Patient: sex M, age 78
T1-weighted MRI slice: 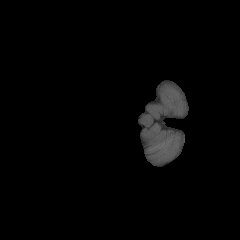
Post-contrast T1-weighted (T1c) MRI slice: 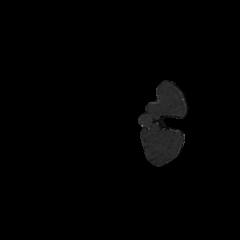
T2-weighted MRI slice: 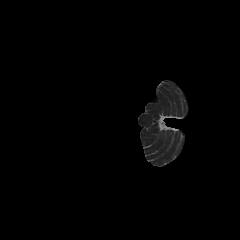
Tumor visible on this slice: no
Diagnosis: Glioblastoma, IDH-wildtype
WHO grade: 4